Field crop: maize
Growth stage: 2
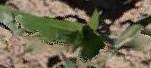
Species: maize